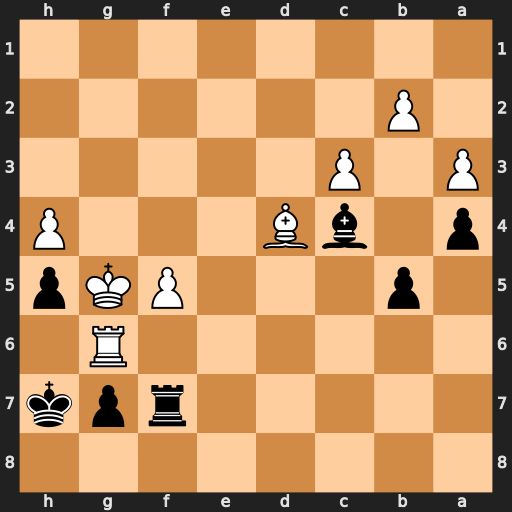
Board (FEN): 8/5rpk/6R1/1p3PKp/p1bB3P/P1P5/1P6/8
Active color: b
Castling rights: -
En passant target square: -
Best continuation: Bd3 Rxg7+ Rxg7+